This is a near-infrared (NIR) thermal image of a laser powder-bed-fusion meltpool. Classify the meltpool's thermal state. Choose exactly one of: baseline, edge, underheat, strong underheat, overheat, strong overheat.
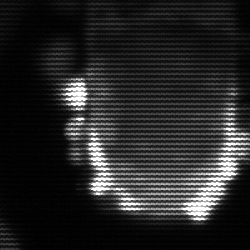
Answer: baseline